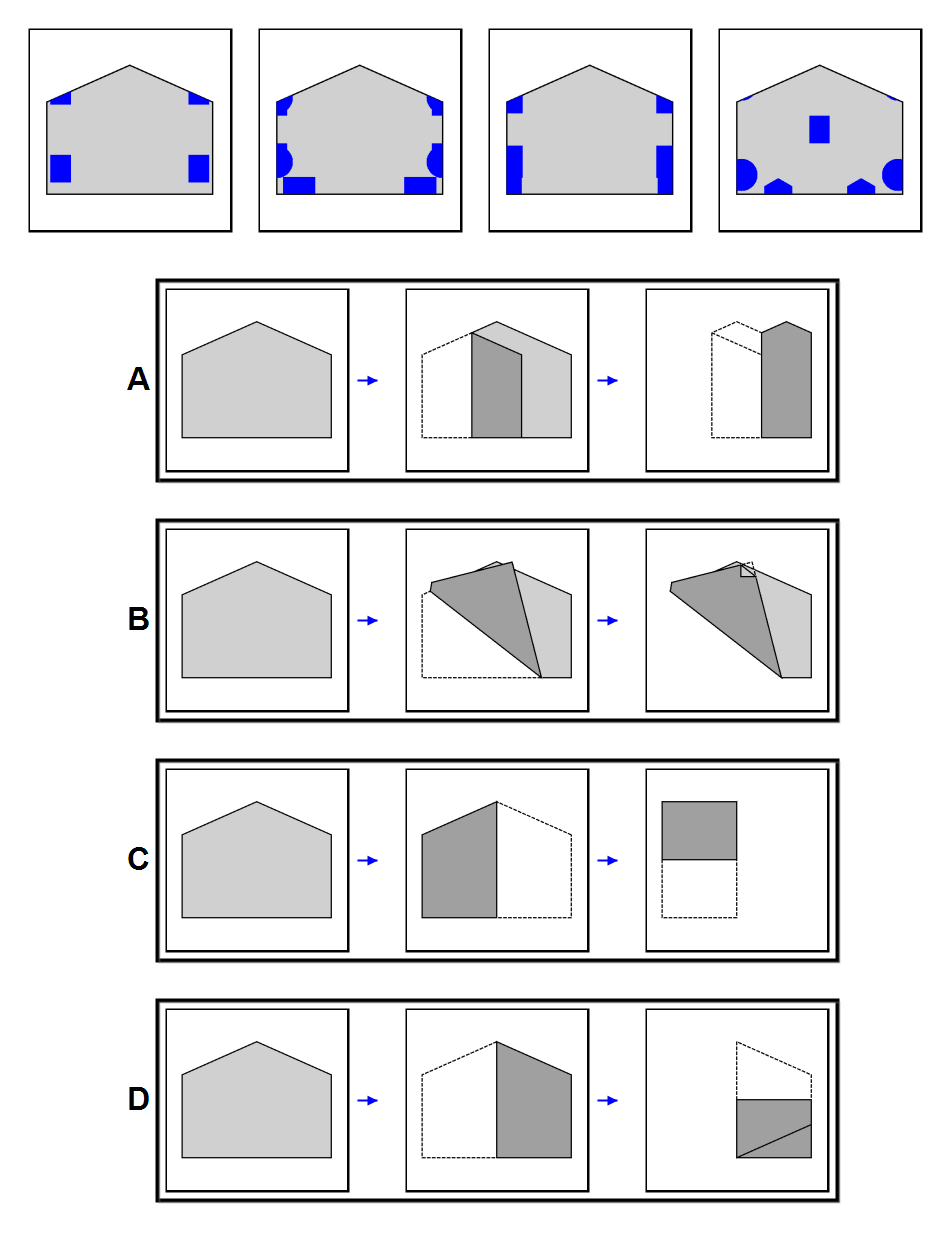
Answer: C